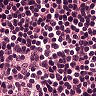
Metastatic tissue present: no